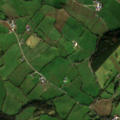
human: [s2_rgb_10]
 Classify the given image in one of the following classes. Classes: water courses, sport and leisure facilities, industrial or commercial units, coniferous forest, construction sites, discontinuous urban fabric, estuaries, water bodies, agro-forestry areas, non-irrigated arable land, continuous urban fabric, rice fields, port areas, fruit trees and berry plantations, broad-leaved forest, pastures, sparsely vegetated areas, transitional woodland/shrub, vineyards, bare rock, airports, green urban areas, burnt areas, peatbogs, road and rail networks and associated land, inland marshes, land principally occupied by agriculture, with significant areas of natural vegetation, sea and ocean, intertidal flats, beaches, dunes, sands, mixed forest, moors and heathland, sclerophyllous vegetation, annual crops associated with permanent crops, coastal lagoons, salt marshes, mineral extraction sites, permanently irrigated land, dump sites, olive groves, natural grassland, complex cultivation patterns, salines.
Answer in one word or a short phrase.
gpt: pastures, land principally occupied by agriculture, with significant areas of natural vegetation, mixed forest